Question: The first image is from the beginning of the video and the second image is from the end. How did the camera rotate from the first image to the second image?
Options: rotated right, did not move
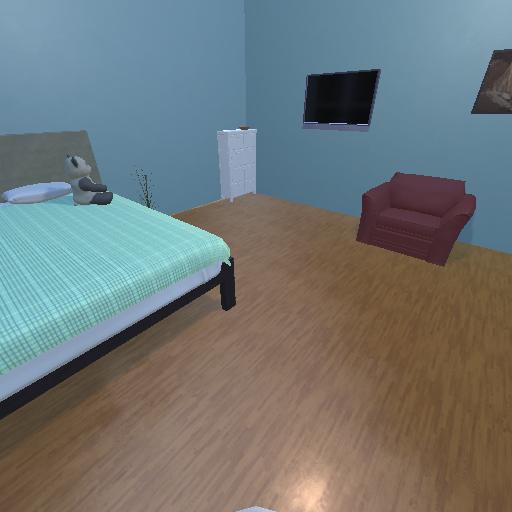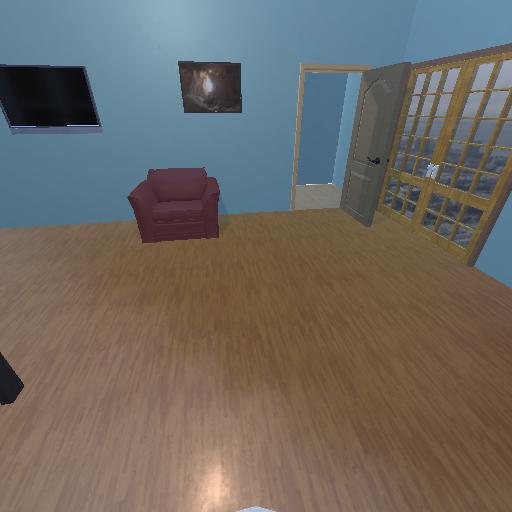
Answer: rotated right